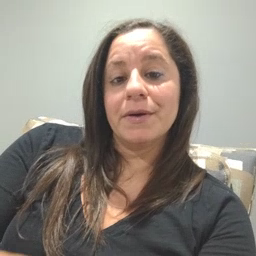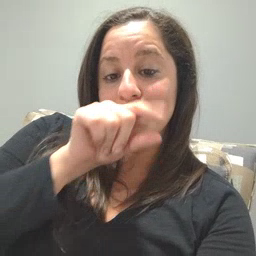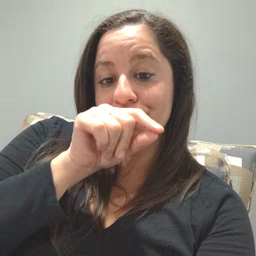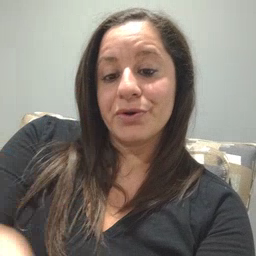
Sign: bird